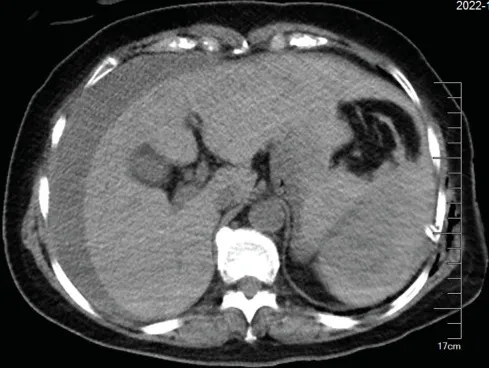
Images of abdominal computed tomography and ruptured spleen. (A) Abdominal computed tomography showing splenic hematoma and large amount of free intraperitoneal fluid.
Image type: radiology (ct)